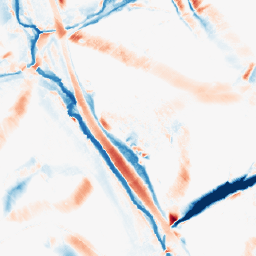
Category: morphological
Decomposition family: morphological_diamond
Decomposition parameters: operation: average
radius: 15
Upsampling method: nearest
Upsampling parameters: scale: 2
Upsampling scale: 2